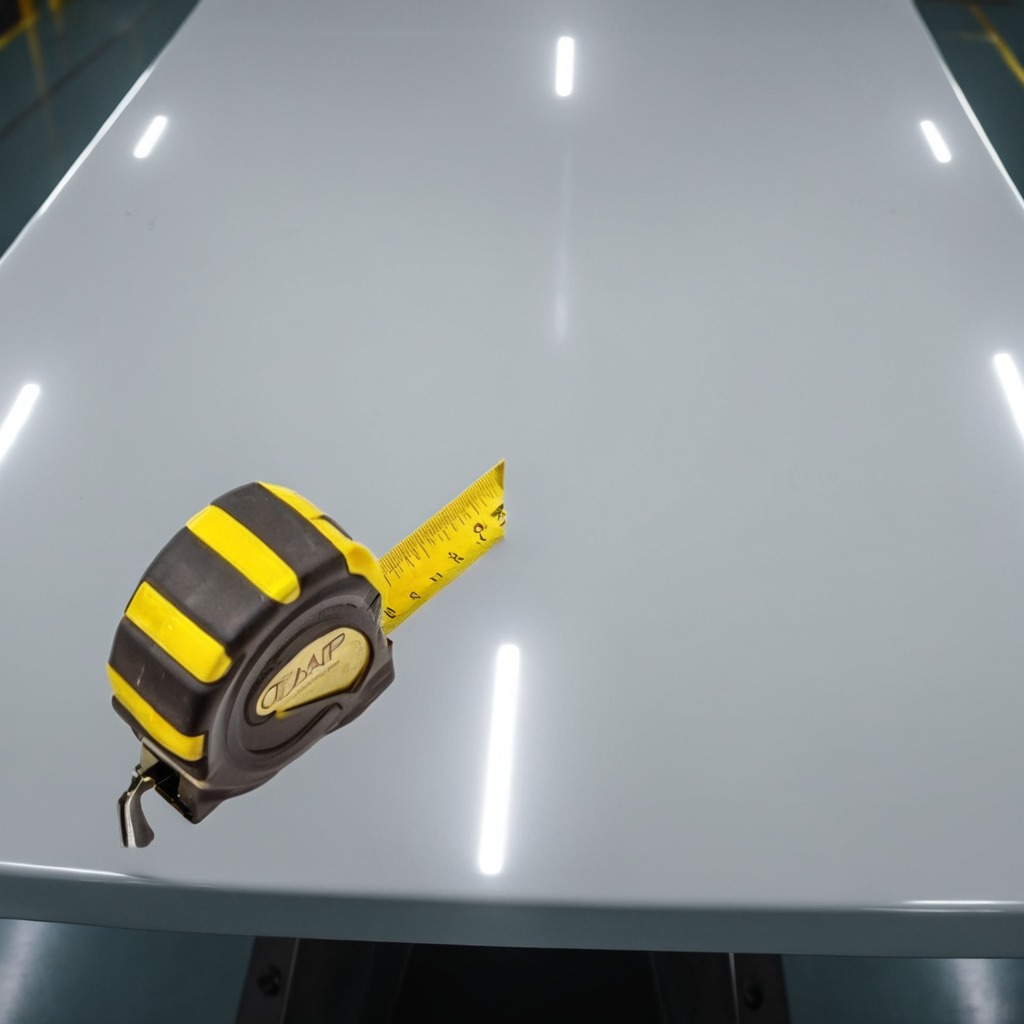
A measuring tape is lying on the table.